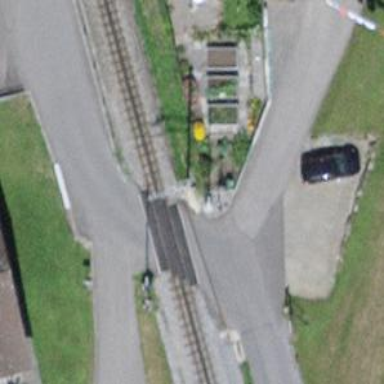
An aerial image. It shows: Railway level crossing.